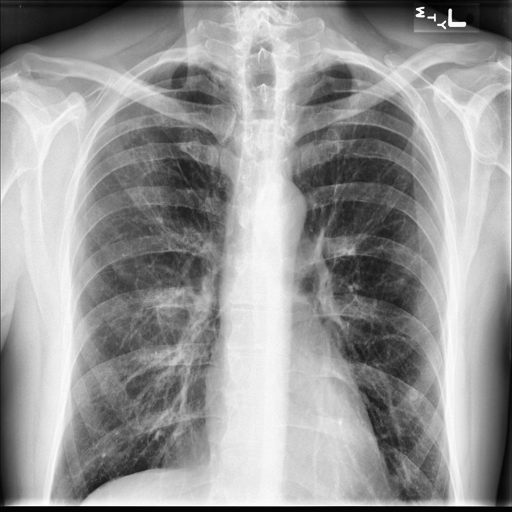
Finding: NORMAL